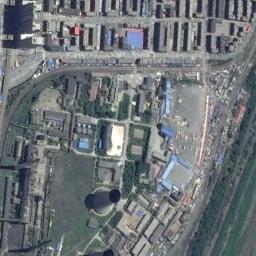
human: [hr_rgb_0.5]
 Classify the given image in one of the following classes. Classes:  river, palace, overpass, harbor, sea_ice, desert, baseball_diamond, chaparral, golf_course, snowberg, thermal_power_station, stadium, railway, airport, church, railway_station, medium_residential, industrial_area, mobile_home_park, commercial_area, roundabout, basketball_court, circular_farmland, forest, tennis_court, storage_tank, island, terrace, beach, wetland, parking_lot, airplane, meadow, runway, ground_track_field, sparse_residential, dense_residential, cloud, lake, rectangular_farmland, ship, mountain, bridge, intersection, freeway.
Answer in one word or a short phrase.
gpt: thermal_power_station